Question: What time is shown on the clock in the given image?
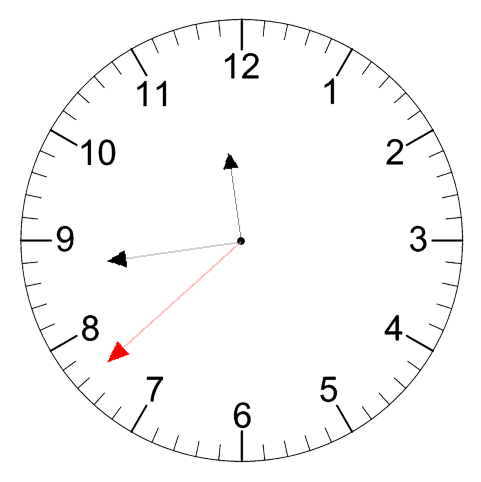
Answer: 11:43:38